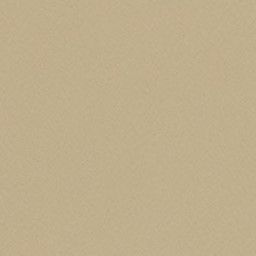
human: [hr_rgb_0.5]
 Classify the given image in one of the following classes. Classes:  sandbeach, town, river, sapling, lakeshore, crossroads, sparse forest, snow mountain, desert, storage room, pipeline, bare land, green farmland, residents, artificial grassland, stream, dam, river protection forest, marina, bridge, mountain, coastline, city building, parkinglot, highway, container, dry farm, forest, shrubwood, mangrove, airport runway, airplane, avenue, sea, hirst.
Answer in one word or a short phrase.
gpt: desert